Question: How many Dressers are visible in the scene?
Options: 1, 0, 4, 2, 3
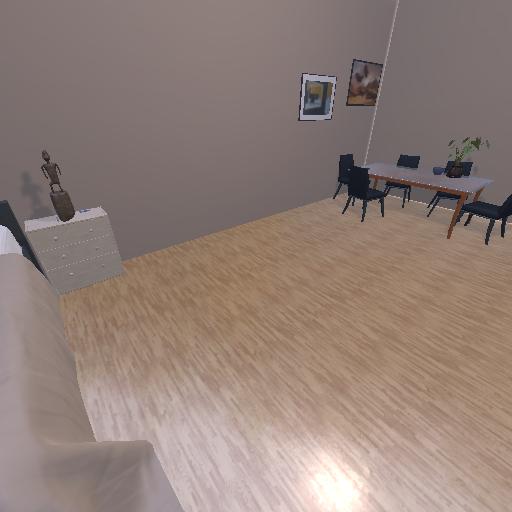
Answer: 1